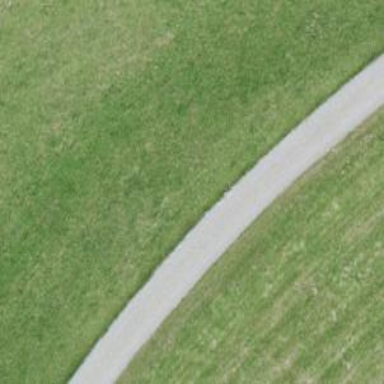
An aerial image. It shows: Well-maintained track road with grade 1 tracktype.